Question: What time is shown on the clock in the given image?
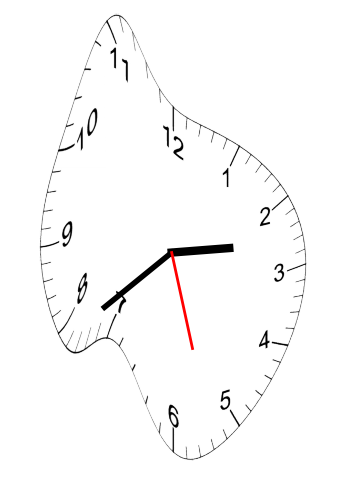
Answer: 02:38:27